Question: I was compiling ANSI-C in VS2012 (with _CRT_SECURE_NO_WARNINGS set) and the program uses "math.h". And I encounter the following problems:
## sqrt()
The automatic checker for VS2012 will tell me there is an error
> IntelliSense: more than one instance of overloaded function "sqrt"
matches the argument list:'''
function "sqrt(double _X)"
function "sqrt(float _X)"
function "sqrt(long double _X)"
argument types are: (int)
'''
but the project will still build. It confuses me because I think C doesn't support function overloading?
## Debug with fabs()
After the project builds I tried to debug. When it runs to the line
'''
char eq(double a, double b, double epsilon) {
return (fabs(a - b) < epsilon); // problem
}
'''
function, it will build but in debug mode it will generate an error page "fabs.c not found":

I am not sure what's going on. It seems the problem only happens in Debug mode. When I run the compiled program .exe in command line it works fine.
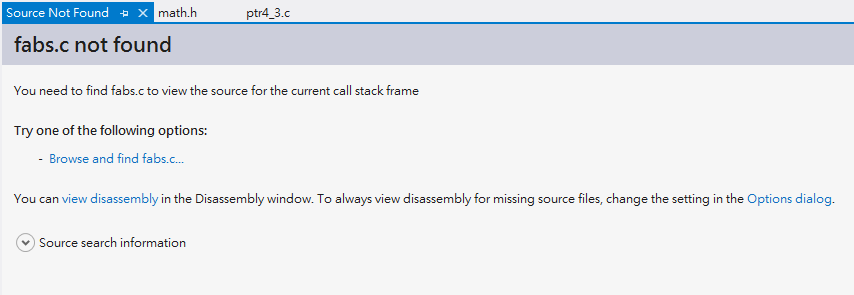
Answer: Your issue with sqrt() is one with Intellisense which is the code completion part of the IDE. It has nothing to do with compiling the code. It's possible that Intellisense always defaults to C++ or has no knowledge that you're compiling as C code (it uses a database of function names to lookup). Are you sure you're compiling as C? There is a flag for the compiler (that you can set in the solution, project or file properties) to force it to compile as C or C++, but it will also default to C if you use the extension ".c".
The issue with fabs() is just what happens sometimes when you try to step into code that the source is not available for, which is typically functions in the standard library and you are using the Express or Standard versions of Visual Studio. The Professional and higher products come with the source so you should be able to debug into it with those.
When you step into the function the IDE tries to show the code, does not find it then gives you an error. But you can continue to debug, just cancel the file dialog asking for the path to fabs.c and use the "Step out" and it will come back to the line of code after the function call.